Aerial crown-view tile of a tropical tree (Barro Colorado Island, Panama), acquired 20250317:
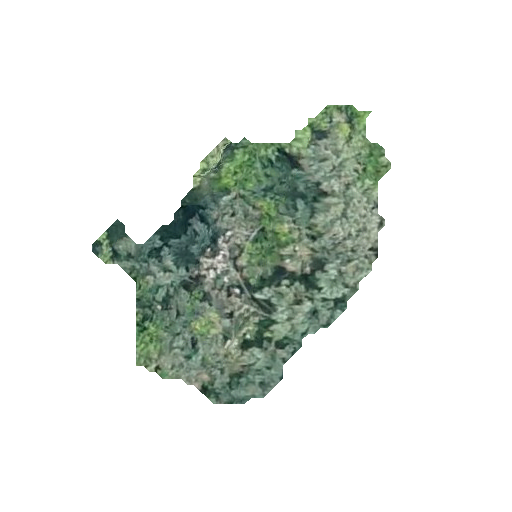
Species: Luehea seemannii
GBIF accepted scientific name: Luehea seemannii
Crown area: 75.64 m²